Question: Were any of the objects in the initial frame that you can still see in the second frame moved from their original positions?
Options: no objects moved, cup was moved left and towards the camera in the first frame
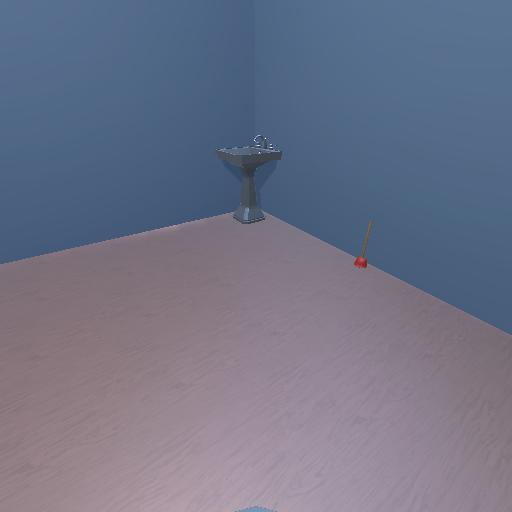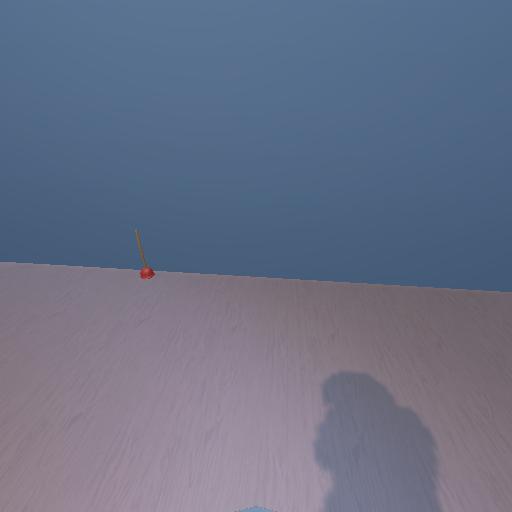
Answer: no objects moved